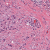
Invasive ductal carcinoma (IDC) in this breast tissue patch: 1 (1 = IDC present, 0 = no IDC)